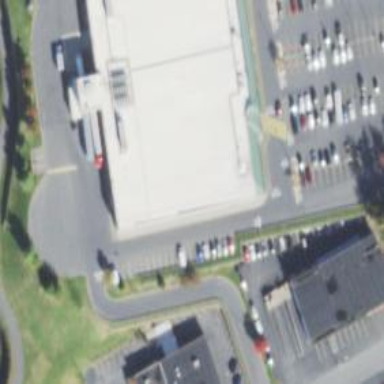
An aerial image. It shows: Supermarket.